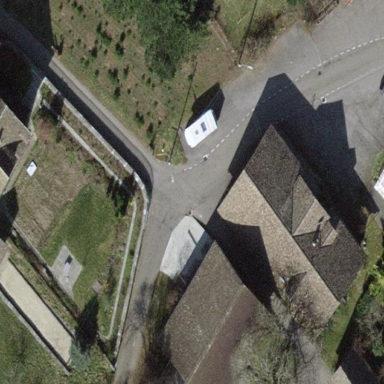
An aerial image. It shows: Shed.